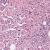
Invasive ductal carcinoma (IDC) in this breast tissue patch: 1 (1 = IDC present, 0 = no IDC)